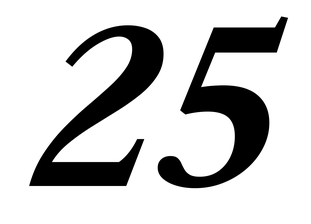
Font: LibreCaslonText-Italic_Bold_Italic